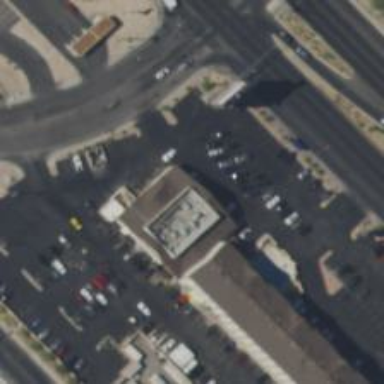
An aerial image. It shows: Casino building.